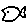
Label: fish